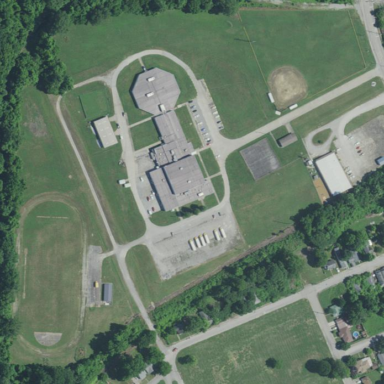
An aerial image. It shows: School.